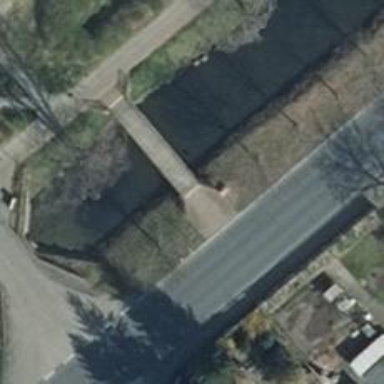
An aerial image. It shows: Footway bridge.